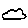
Label: cloud